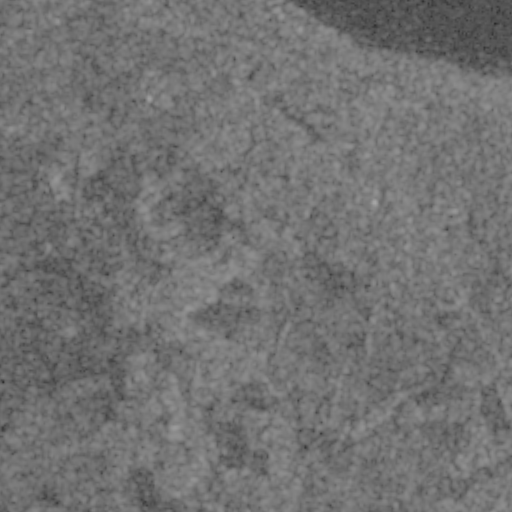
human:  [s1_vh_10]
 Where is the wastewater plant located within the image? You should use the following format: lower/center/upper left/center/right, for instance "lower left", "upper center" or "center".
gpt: The wastewater plant is located in the upper left of the image.
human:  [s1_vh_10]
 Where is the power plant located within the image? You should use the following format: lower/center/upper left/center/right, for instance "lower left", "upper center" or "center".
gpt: There is no power plant in the image.

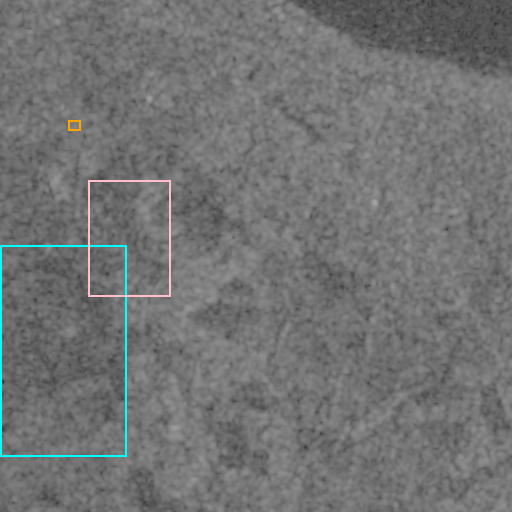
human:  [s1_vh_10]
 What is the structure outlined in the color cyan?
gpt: The structure outlined in cyan is a crop field.
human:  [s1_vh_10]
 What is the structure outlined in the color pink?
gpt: The structure outlined in pink is a park.
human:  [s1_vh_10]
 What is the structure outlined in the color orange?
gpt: The structure outlined in orange is a wastewater plant.
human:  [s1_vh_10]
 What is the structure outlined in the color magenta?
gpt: There is no magenta outline.